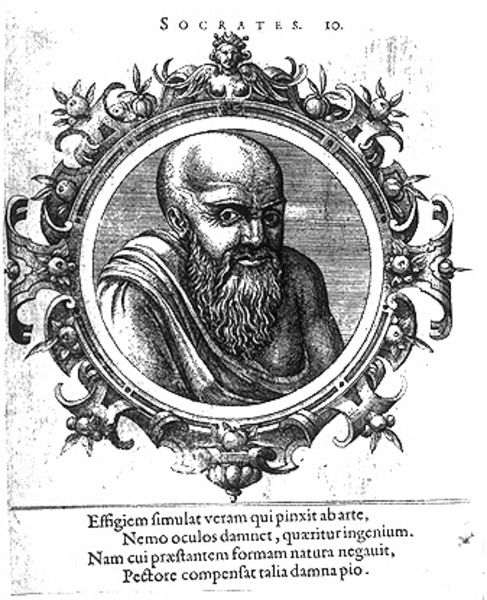
Titel: Bildnis des Socrates
Institution: (Seriendruck)
Schlagwörter: blätter, dunkel, kopf, mann, nackt, umhang, weiß, blume, blumen, frau, grau, hell, mund, nase, ohr, schwarz, stirn, zeichnung, blüte, blüten, obst, schleier, tuch, ornament, bart, arm, augen, barock, kragen, rahmen, vollbart, bild, bildnis, portrait, porträt, spiegel, auge, haare, mantel, pflanzen, potrait, poträt, schulter, schultern, kreis, rund, tondo, engel, früchte, holzschnitt, schrift, körbe, grafik, graphik, kahl, rand, könig, dick, ernst, inschrift, büste, glatze, dekor, ornamente, antike, maske, philosoph, unterschrift, buch, medaillon, druck, radierung, stich, seite, schwarzweiß, text, volbart, hässlich, buchdruck, stirm, toga, griechenland, tunika, durck, latein, lateinisch, schirft, graphi, sokrates, tafeln, gesetzestafeln, rollwerk, latei, maskaron, socrates, pflanzenwerk, 10, socrates 10, ebart